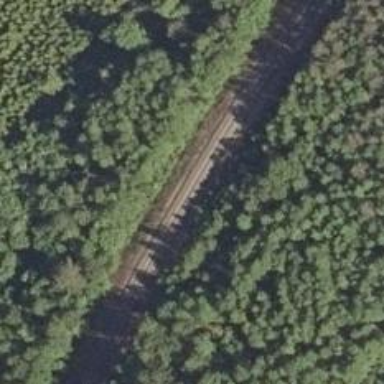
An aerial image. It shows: Continuous rail track.